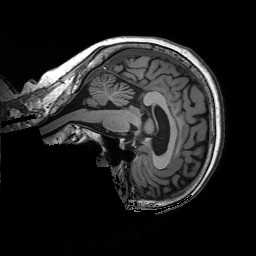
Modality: T1w
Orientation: sagittal
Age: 73
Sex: female
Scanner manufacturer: siemens
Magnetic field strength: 3 T
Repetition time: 2.5 s
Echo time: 0.00248 s